Question: I tried myself but couldn't reach the final point that's why posting here, please guide me.
- - Here is code on which I am working'''
import os
import numpy as np
import pandas as pd
from keras.utils import to_categorical
from collections import Counter
from keras.callbacks import Callback
from keras.preprocessing.image import load_img
from keras.preprocessing.image import img_to_array
from sklearn.model_selection import train_test_split
from tensorflow.keras.models import Sequential
from tensorflow.keras.layers import Dense, Flatten
from tensorflow.keras.layers import Conv2D, MaxPooling2D
from matplotlib import pyplot
from tensorflow.keras import backend
def create_tag_mapping(mapping_csv):
labels = set()
for i in range(len(mapping_csv)):
tags = mapping_csv['Labels'][i].split(' ')
labels.update(tags)
labels = list(labels)
labels.sort()
labels_map = {labels[i]:i for i in range(len(labels))}
inv_labels_map = {i:labels[i] for i in range(len(labels))}
return labels_map, inv_labels_map
# create a mapping of filename to tags
def create_file_mapping(mapping_csv):
mapping = dict()
for i in range(len(mapping_csv)):
name, tags = mapping_csv['Id'][i], mapping_csv['Labels'][i]
mapping[name] = tags.split(' ')
return mapping
# create a one hot encoding for one list of tags
def one_hot_encode(tags, mapping):
# create empty vector
encoding = np.zeros(len(mapping), dtype='uint8')
# mark 1 for each tag in the vector
for tag in tags:
encoding[mapping[tag]] = 1
return encoding
def load_dataset(path, file_mapping, tag_mapping):
photos, targets = list(), list()
# enumerate files in the directory
for filename in os.listdir(path):
# load image
photo = load_img(path + filename, target_size=(760,415))
# convert to numpy array
photo = img_to_array(photo, dtype='uint8')
# get tags
tags = file_mapping[filename[:-4]]
# one hot encode tags
target = one_hot_encode(tags, tag_mapping)
# store
photos.append(photo)
targets.append(target)
X = np.asarray(photos, dtype='uint8')
y = np.asarray(targets, dtype='uint8')
return X, y
trainingLabels = 'labels.csv'
# load the mapping file
mapping_csv = pd.read_csv(trainingLabels)
# create a mapping of tags to integers
tag_mapping, _ = create_tag_mapping(mapping_csv)
# create a mapping of filenames to tag lists
file_mapping = create_file_mapping(mapping_csv)
# load the png images
folder = 'dataset/'
X, y = load_dataset(folder, file_mapping, tag_mapping)
print(X.shape, y.shape)
trainX, testX, trainY, testY = train_test_split(X, y, test_size=0.3, random_state=1)
print(trainX.shape, trainY.shape, testX.shape, testY.shape)
img_x,img_y=760,415
trainX=trainX.reshape(trainX.shape[0], img_x,img_y,3)
testX=testX.reshape(testX.shape[0], img_x,img_y,3)
trainX=trainX.astype('float32')
testX=testX.astype('float32')
trainX /= 255
testX /=255
trainY=to_categorical(trainY,3)
testY=to_categorical(testY,3)
print(trainX.shape)
print(trainY.shape)
model = Sequential()
model.add(Conv2D(32, (5, 5), strides=(1,1), activation='relu', input_shape=(img_x, img_y,3)))
model.add(MaxPooling2D((2, 2), strides=(2,2)))
model.add(Flatten())
model.add(Dense(128, activation='relu', kernel_initializer='he_uniform'))
model.add(Dense(3, activation='sigmoid'))
model.compile(loss='categorical_crossentropy', optimizer='adam', metrics=['accuracy'])
history=model.fit(trainX, trainY, batch_size=2, epochs=5, verbose=1)
plt.plot(history.history['acc'])
plt.plot(history.history['loss'])
plt.title('Accuracy and loss')
plt.xlabel('epoch')
plt.ylabel('accuracy/loss')
plt.legend(['Accuracy','loss'],loc='upper left')
plt.show()
score=model.evaluate(testX,testY,verbose=0)
print('test loss',score[0])
print('test accuracy',score[1])
'''
> I have attached an image file, that will give a clear picture of my problem.
Because If we followed these
1. https://machinelearningmastery.com/how-to-develop-a-convolutional-neural-network-to-classify-satellite-photos-of-the-amazon-rainforest/
2. https://towardsdatascience.com/journey-to-the-center-of-multi-label-classification-384c40229bff
3. https://www.analyticsvidhya.com/blog/2019/04/predicting-movie-genres-nlp-multi-label-classification/
etc.
They have multi labels against each image but in my case, I have multilabel plus their attributes.
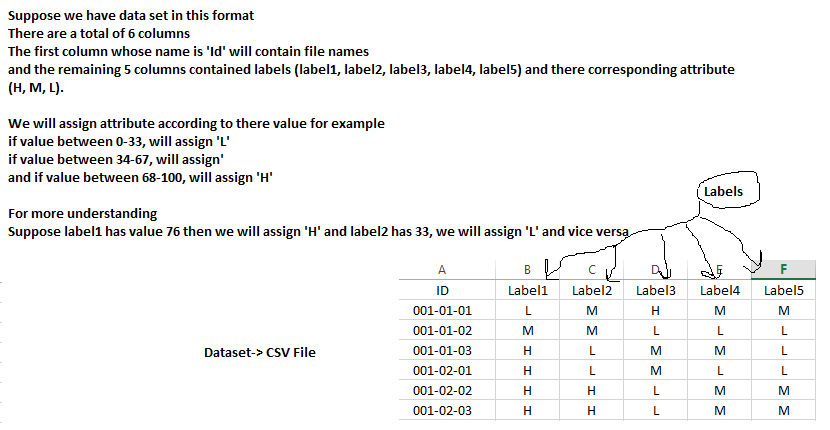
Answer: Base on the above discussion. Here is the solution for the above problem.
As I mentioned we have a total of 5 labels and each label have further three tags like (L, M, H) We can perform encoding in this way
'''
# create a one hot encoding for one list of tags
def custom_encode(tags, mapping):
# create empty vector
encoding=[]
for tag in tags:
if tag == 'L':
encoding.append([1,0,0])
elif tag == 'M':
encoding.append([0,1,0])
else:
encoding.append([0,0,1])
return encoding
'''
So encoded y-vector will look like
'''
**Labels Tags Encoded Tags**
Label1 ----> [L,L,L,M,H] ---> [ [1,0,0], [1,0,0], [1,0,0], [0,1,0], [0,0,1] ]
Label2 ----> [L,H,L,M,H] ---> [ [1,0,0], [0,0,1], [1,0,0], [0,1,0], [0,0,1] ]
Label3 ----> [L,M,L,M,H] ---> [ [1,0,0], [0,1,0], [1,0,0], [0,1,0], [0,0,1] ]
Label4 ----> [M,M,L,M,H] ---> [ [0,1,0], [0,1,0], [1,0,0], [0,1,0], [0,0,1] ]
Label5 ----> [M,L,L,M,H] ---> [ [0,1,0], [1,0,0], [1,0,0], [0,1,0], [0,0,1] ]
'''
The final layer will be like
'''
model.add(Dense(15)) #because we have total 5 labels and each has 3 tags so 15 neurons will be on final layer
model.add(Reshape((5,3))) # each 5 have further 3 tags we need to reshape it
model.add(Activation('softmax'))
'''